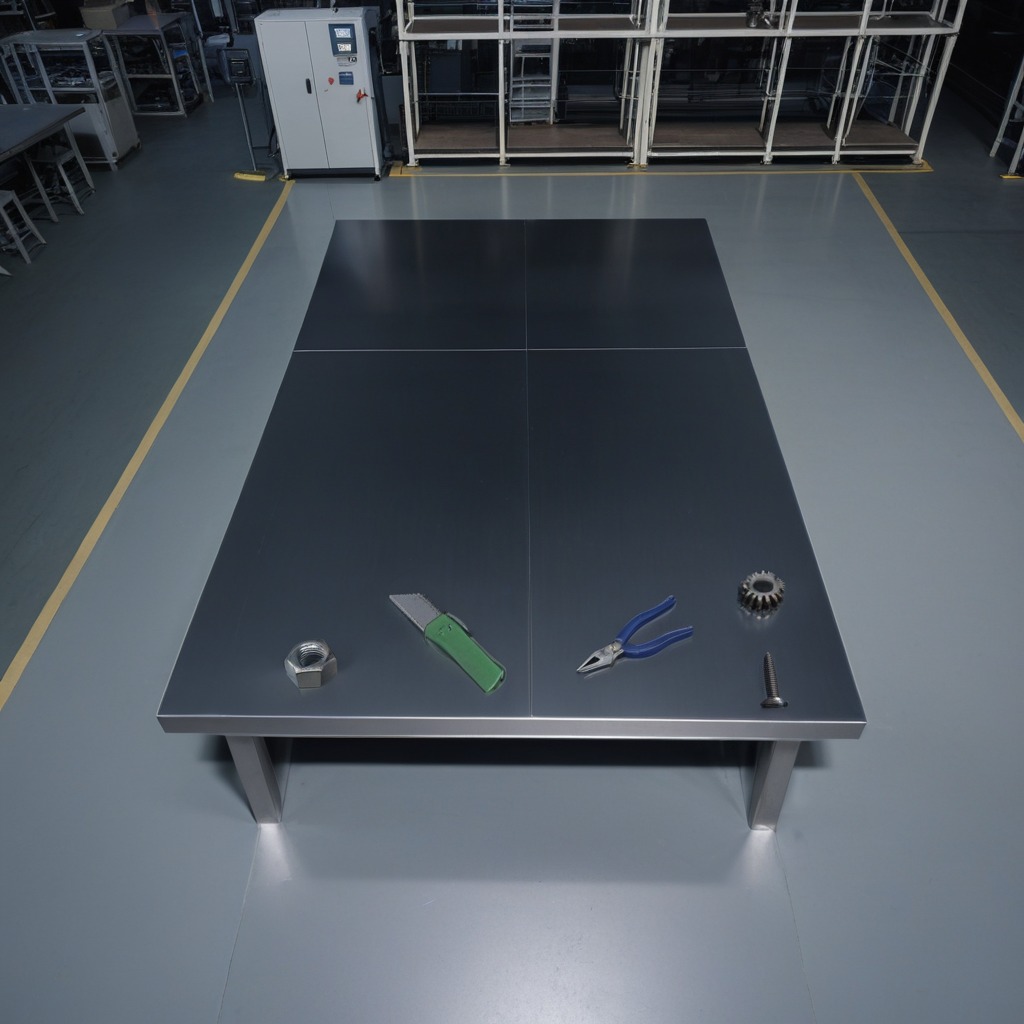
A steel gear with teeth, a utility knife, a metal machine screw, a pair of pliers, and a metal nut are lying on the tabletop.